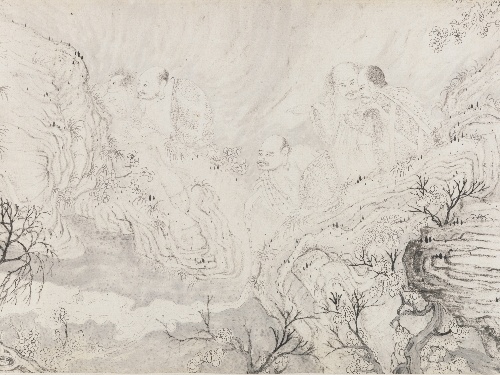
Title: 清  石濤 (朱若極)  十六羅漢圖  卷|The Sixteen Luohans
Artist: Shitao (Zhu Ruoji)
Artist bio: Chinese, 1642–1707
Date: dated 1667
Object type: Handscroll
Classification: Paintings
Medium: Handscroll; ink on paper
Culture: China
Period: Qing dynasty (1644–1911)
Dimensions: Image: 18 1/4 in. × 19 ft. 7 3/4 in. (46.4 × 598.8 cm)
Overall with mounting: 22 5/16 in. × 74 ft. 7 in. (56.7 × 2273.3 cm)
Department: Asian Art
Credit line: Gift of Douglas Dillon, 1985
Accession year: 1985
Repository: Metropolitan Museum of Art, New York, NY
Tags: Men|Landscapes